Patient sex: F
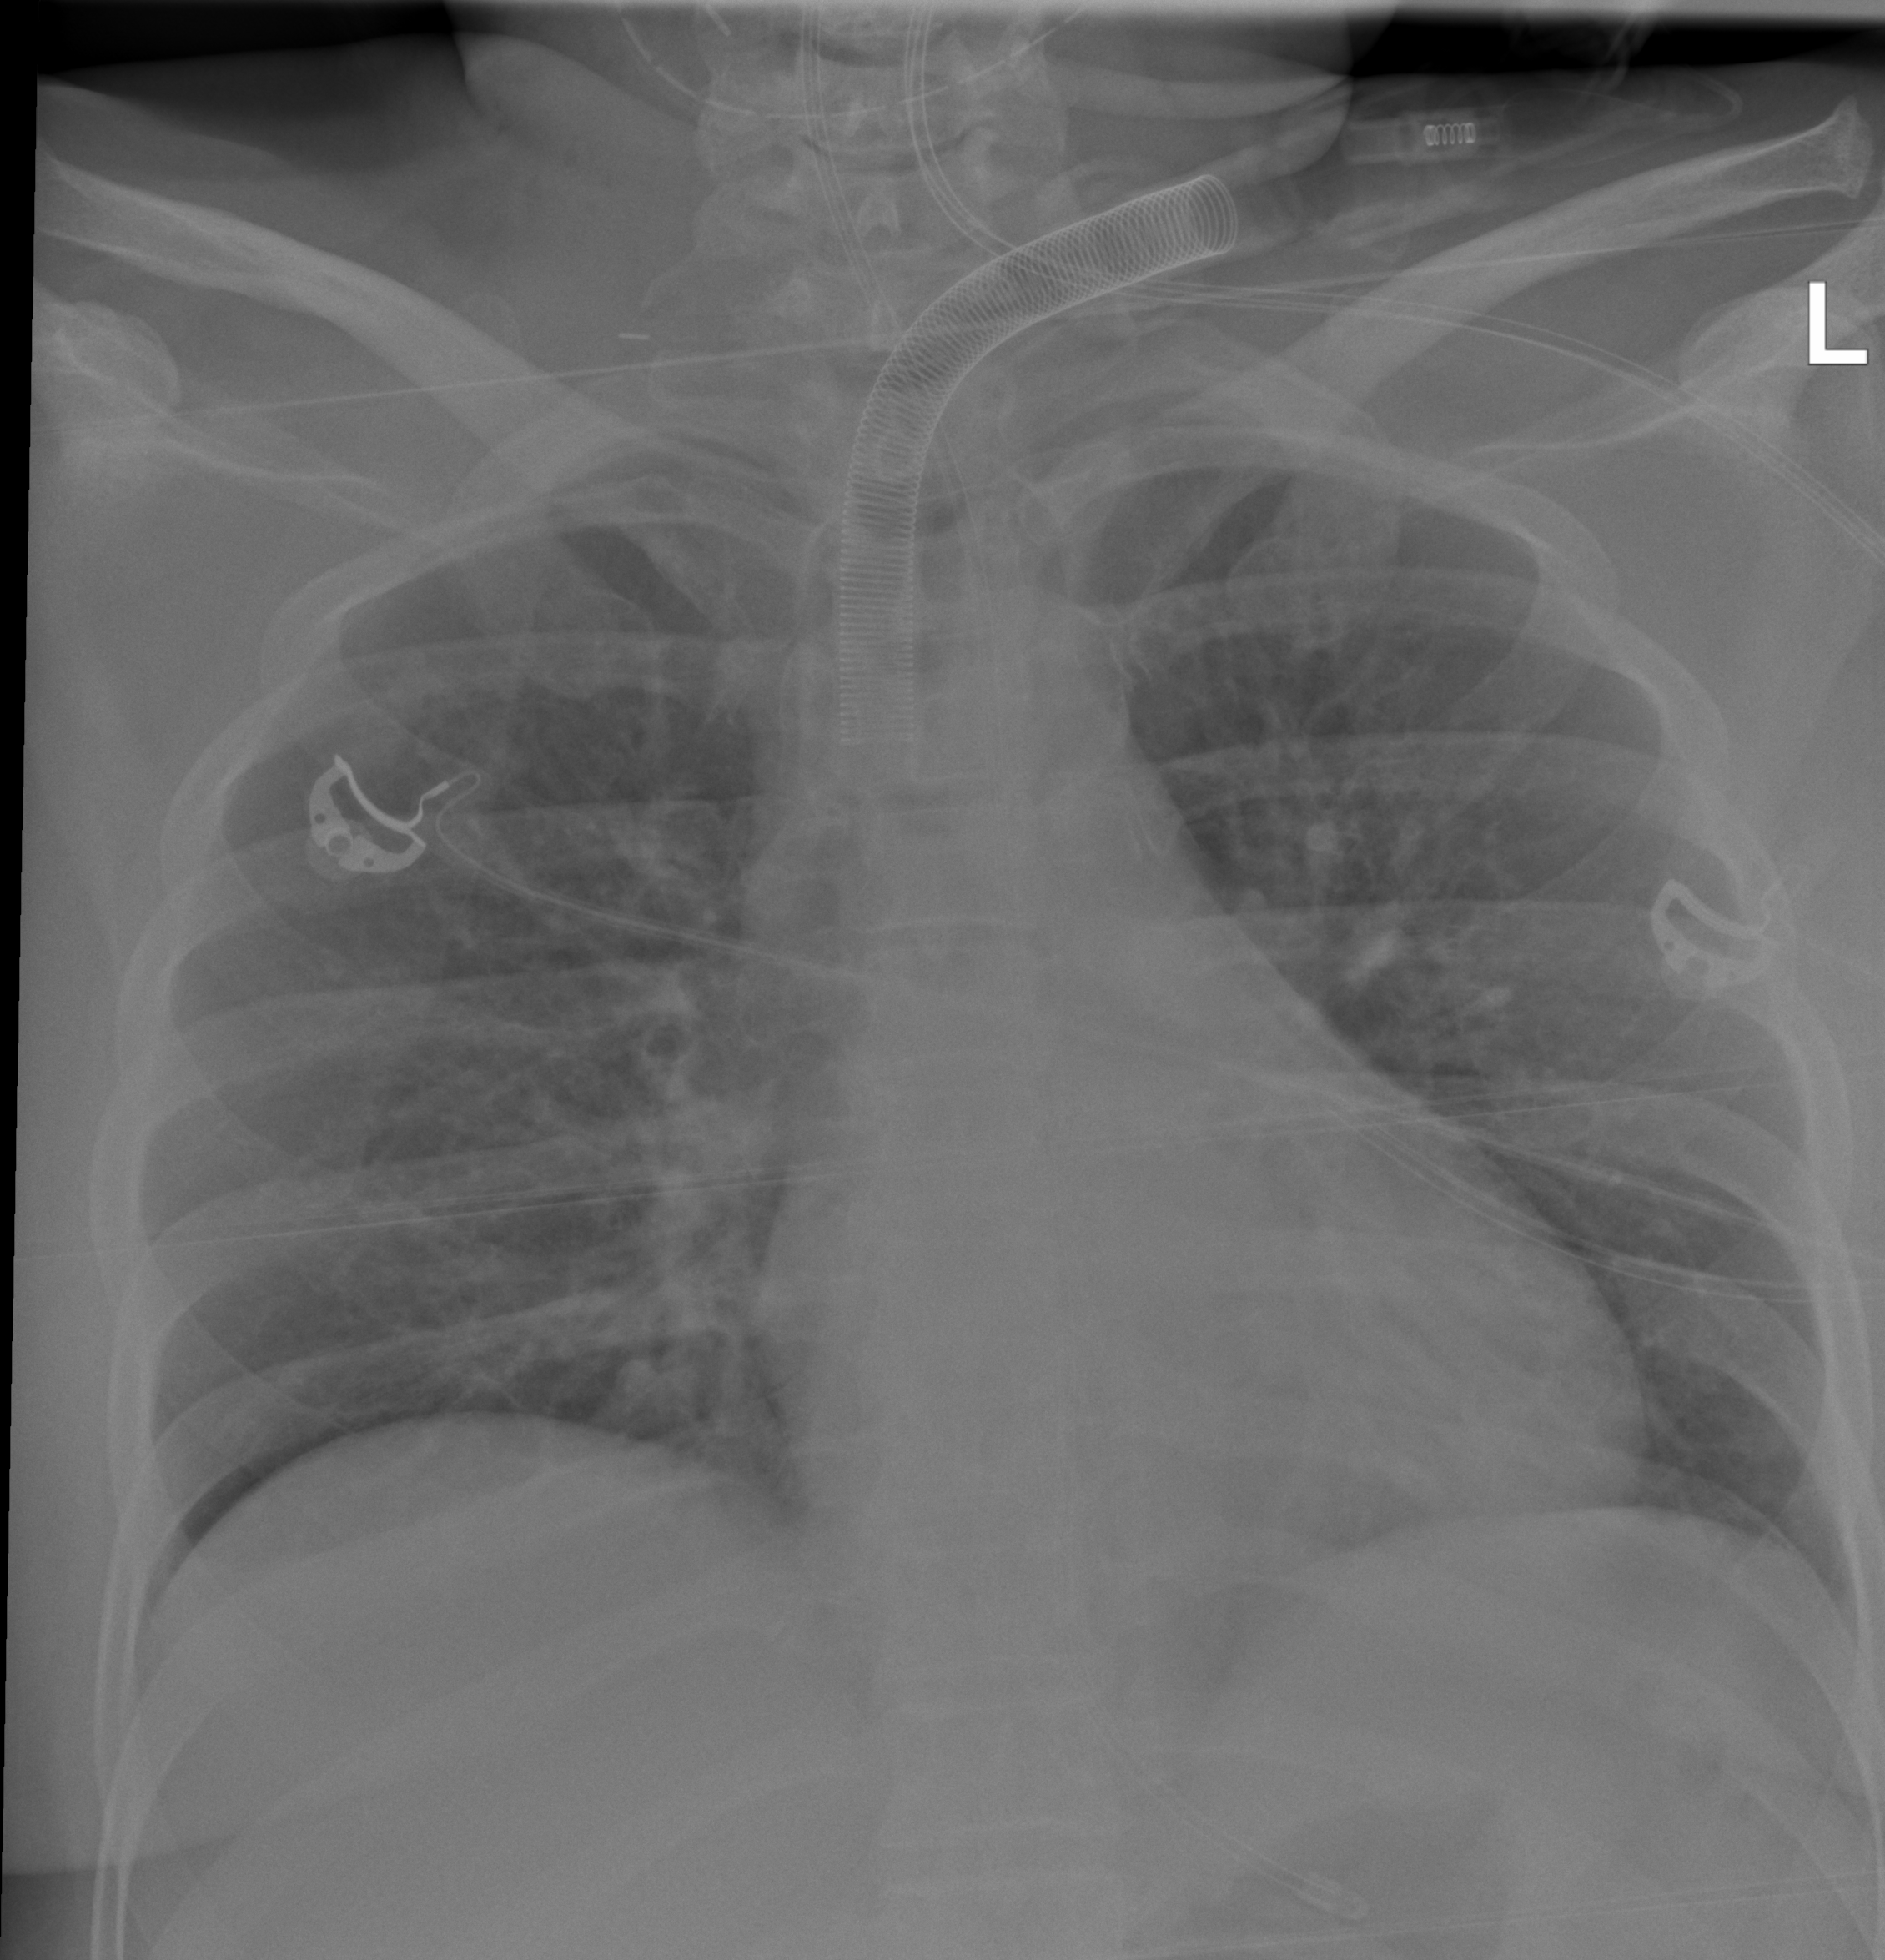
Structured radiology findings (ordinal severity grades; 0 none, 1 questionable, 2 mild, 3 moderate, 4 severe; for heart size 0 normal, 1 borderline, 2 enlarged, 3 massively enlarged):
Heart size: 1
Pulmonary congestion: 2
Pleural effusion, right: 0
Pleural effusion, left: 0
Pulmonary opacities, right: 0
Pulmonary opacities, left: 0
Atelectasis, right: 2
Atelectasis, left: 2